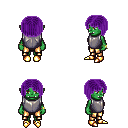
a pixel art fantasy rpg character, female body template, orc, green skin, steel chest armor, gold greaves, purple pageboy hairstyle, bracelets, gold boots, four views (front, back, left, right), 2x2 character sprite sheet, small pixel art, hard edges, no anti-aliasing